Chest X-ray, PA view. Patient: 45 years old, sex F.
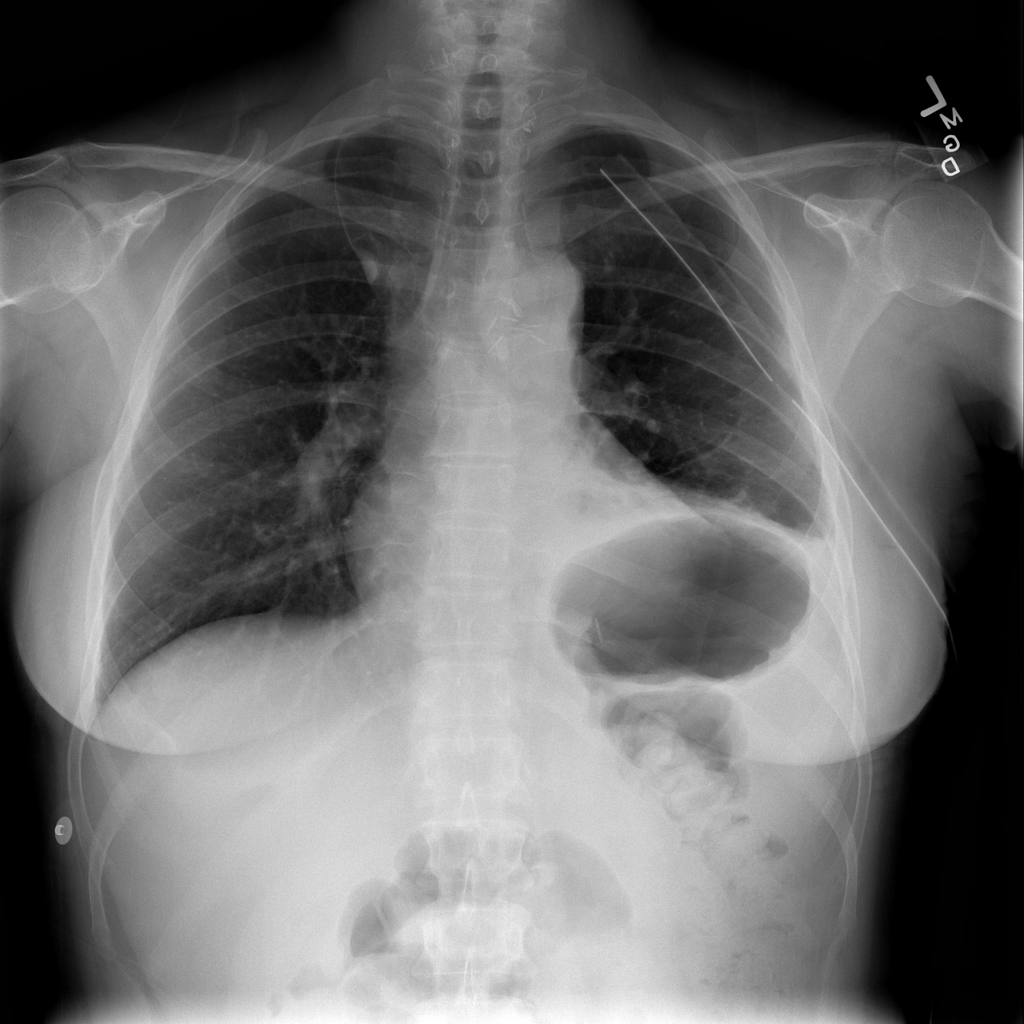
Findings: Atelectasis, Pneumothorax